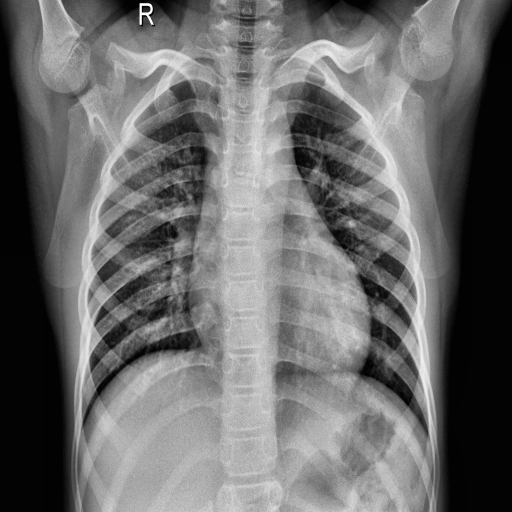
Finding: NORMAL